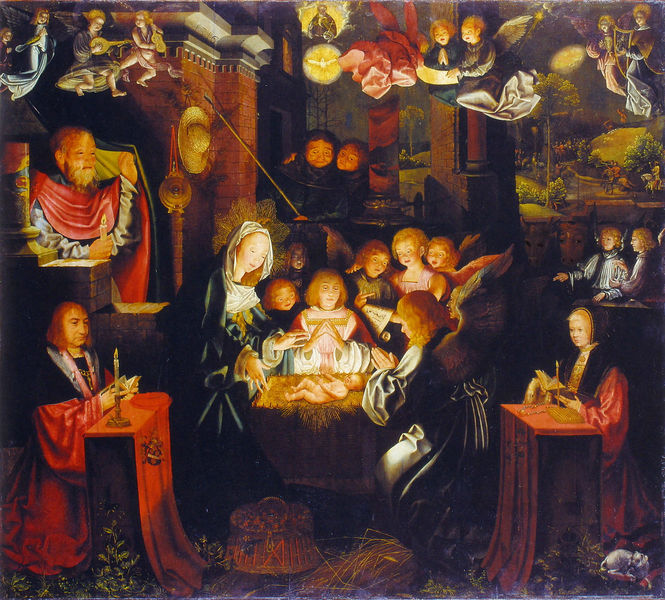
Titel: Heilige Nacht
Künstler: Bartholomäus Bruyn d. Ä.
Institution: Frankfurt, Städel
Schlagwörter: gemälde, nackt, gelb, grün, menschen, braun, hut, licht, schwarz, stroh, säulen, rot, tiere, weg, flasche, gesichter, architektur, stoff, kind, esel, engel, garten, bücher, berge, mauer, baby, kerze, kerzen, leuchten, beten, gebet, christus, jesus, stall, maria, madonna, anbetung, betend, heiland, ochse, josef, geburt, krippe, säugling, jesuskind, lauten, pulte, singend, b+cher